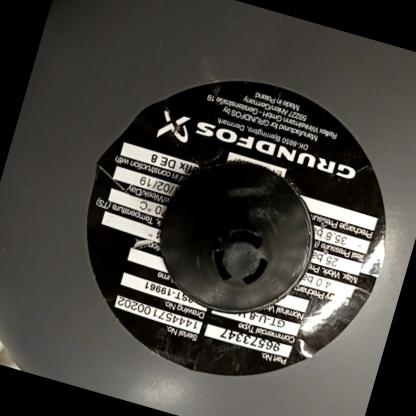
Klasa: tabliczka-znamionowa